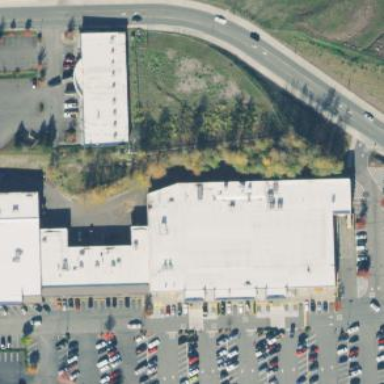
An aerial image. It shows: Supermarket located in building.